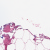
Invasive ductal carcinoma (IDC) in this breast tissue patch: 0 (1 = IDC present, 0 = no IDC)